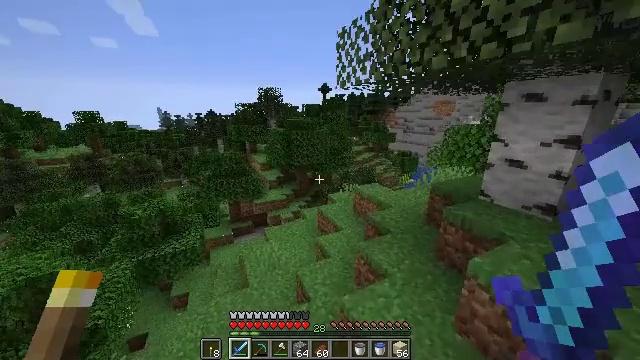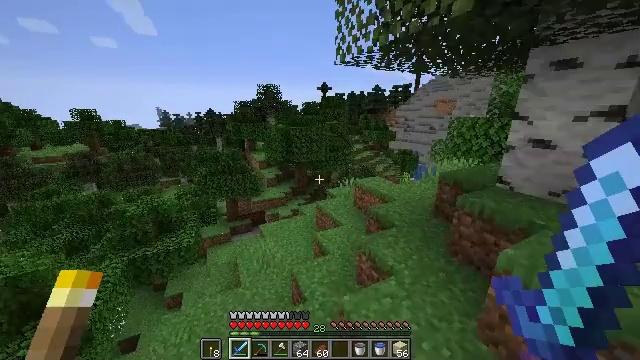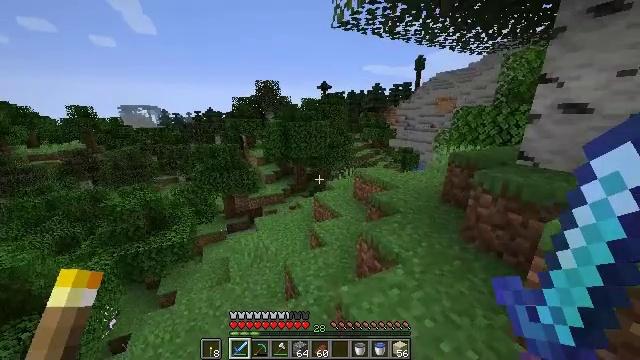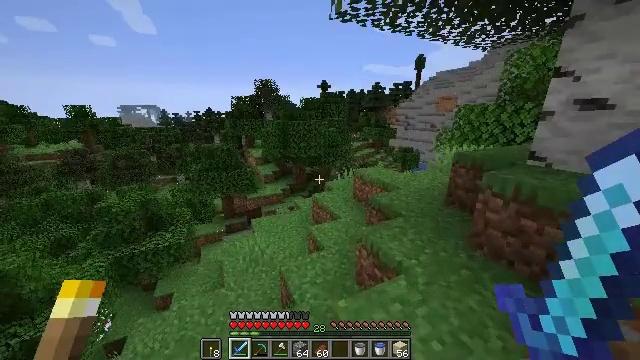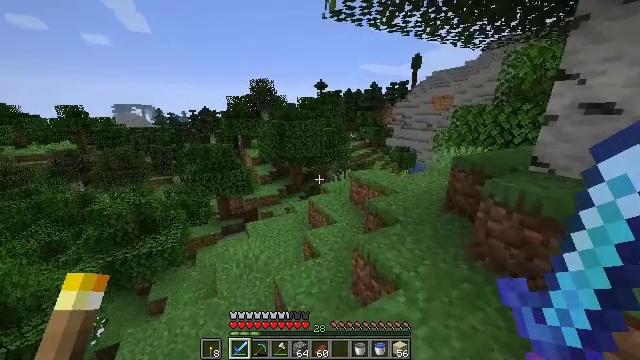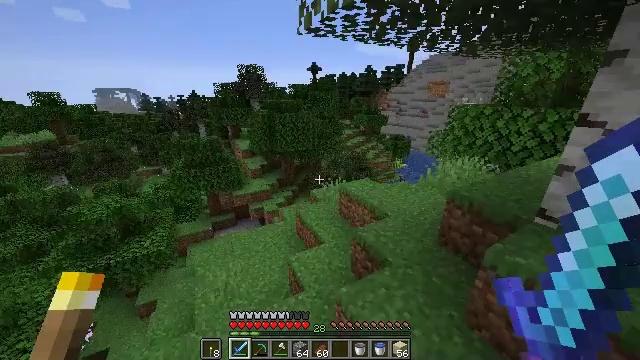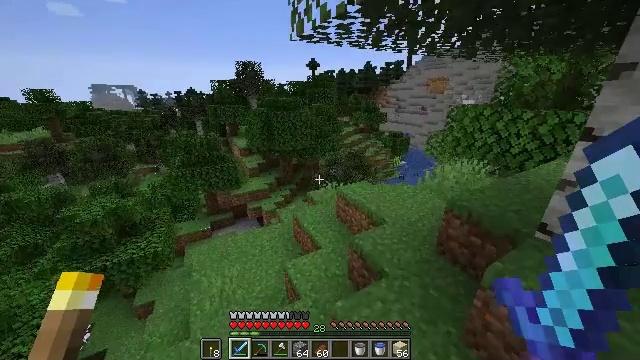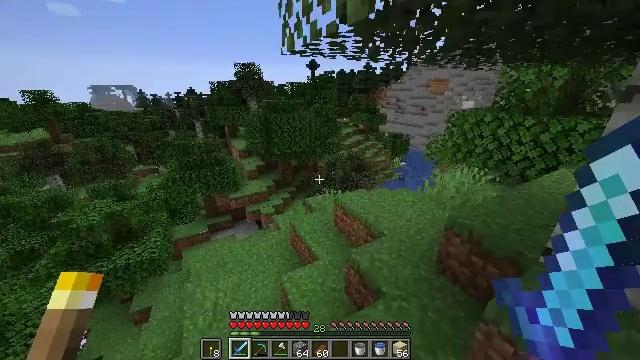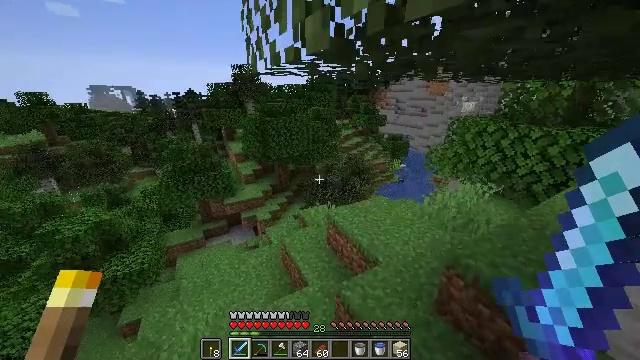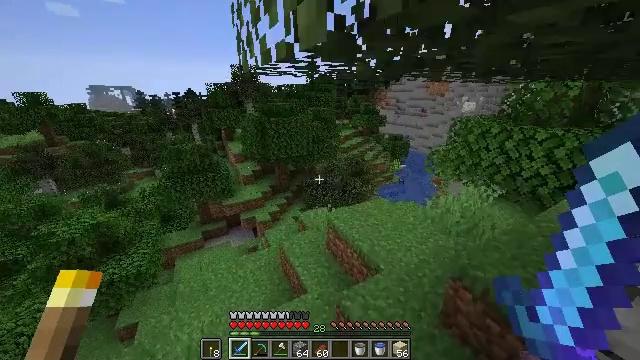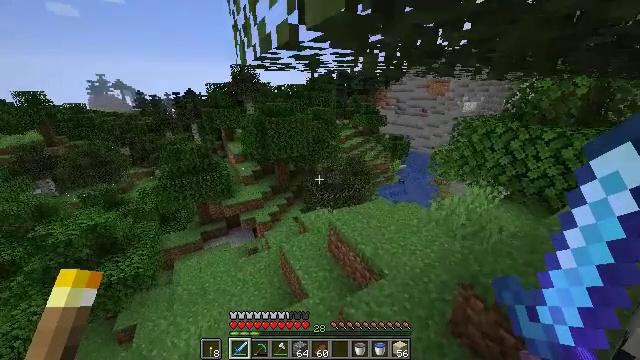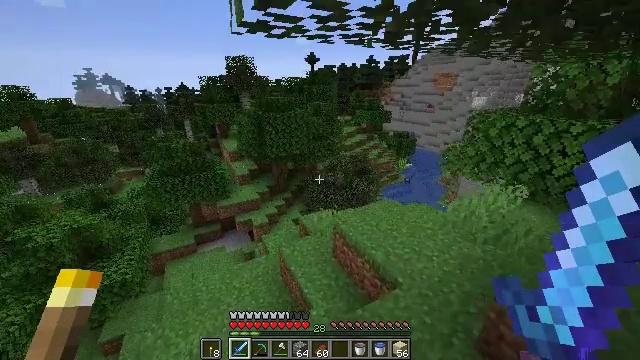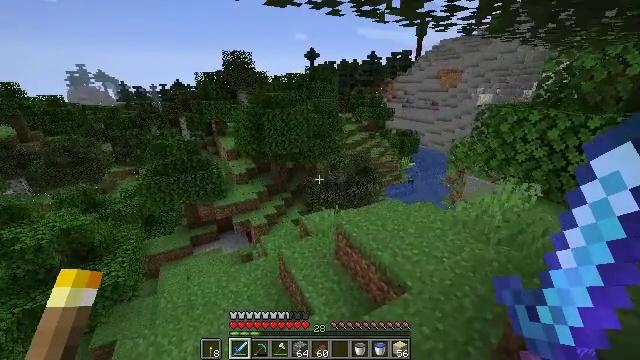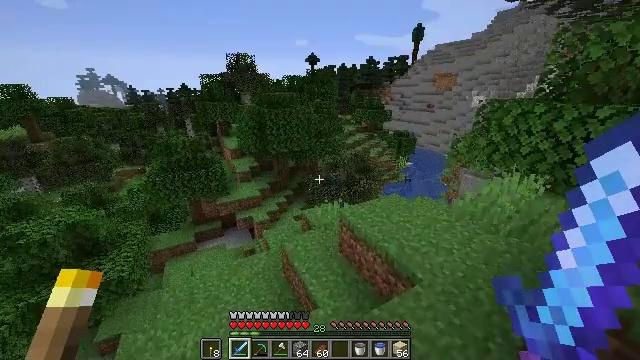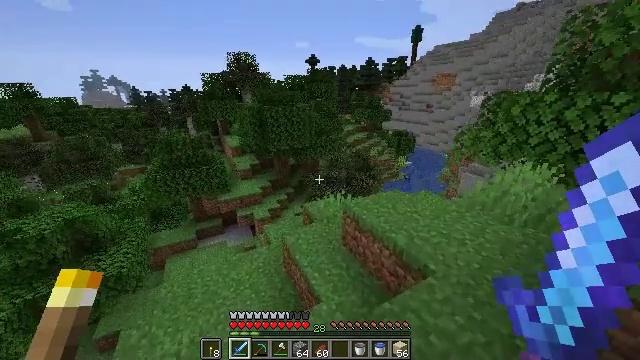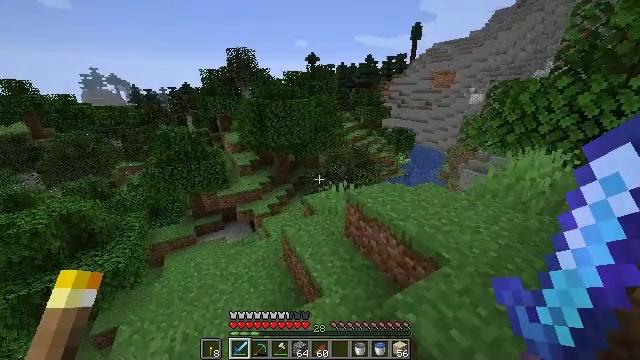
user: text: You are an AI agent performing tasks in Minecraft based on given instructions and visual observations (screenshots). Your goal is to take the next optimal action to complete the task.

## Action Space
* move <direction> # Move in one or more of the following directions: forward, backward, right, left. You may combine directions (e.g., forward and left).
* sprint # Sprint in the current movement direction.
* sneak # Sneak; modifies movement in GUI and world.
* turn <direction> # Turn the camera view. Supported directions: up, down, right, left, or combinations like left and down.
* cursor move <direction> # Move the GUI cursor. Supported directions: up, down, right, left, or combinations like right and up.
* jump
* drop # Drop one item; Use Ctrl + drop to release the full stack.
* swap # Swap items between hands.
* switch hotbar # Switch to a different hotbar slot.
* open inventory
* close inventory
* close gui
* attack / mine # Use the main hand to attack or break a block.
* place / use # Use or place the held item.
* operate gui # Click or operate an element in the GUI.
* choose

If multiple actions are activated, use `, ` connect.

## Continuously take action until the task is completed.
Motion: motion action
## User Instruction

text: Cut down the sugar cane stalks.
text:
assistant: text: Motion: move forward and move right, sprint, jump
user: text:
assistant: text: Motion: move forward and move right, sprint, jump
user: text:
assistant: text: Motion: move forward and move right, sprint, jump
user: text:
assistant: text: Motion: move forward and move right, sprint, jump
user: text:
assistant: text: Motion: move forward and move right, sprint, turn right and down, jump
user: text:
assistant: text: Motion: move forward and move right, sprint, jump
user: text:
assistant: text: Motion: move forward and move right, sprint, jump
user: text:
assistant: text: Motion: move forward and move right, sprint, jump
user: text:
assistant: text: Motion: move forward and move right, sprint, jump
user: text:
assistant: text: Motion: move forward, sprint, jump
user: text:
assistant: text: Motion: move forward, sprint, jump
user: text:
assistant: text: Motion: move forward, sprint, jump
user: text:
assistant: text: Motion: move forward, sprint, jump
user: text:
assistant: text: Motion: move forward, sprint, jump
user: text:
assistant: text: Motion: move forward, sprint, jump
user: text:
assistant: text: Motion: move forward, sprint, jump
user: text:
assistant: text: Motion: move forward, sprint, turn down, jump
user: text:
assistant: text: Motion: move forward, sprint, turn down, jump
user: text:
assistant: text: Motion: move forward, sprint, turn left and down, jump
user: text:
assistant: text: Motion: move forward, sprint, turn left and down, jump
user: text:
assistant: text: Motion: move forward, sprint, turn left and down, jump
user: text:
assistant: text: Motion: move forward, sprint, turn left and down
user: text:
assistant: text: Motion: move forward, sprint, turn left and down
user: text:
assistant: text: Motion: move forward, sprint, turn left and down
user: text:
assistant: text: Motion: move forward, sprint, turn left
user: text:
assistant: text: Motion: move forward, sprint
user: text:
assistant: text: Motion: move forward, sprint
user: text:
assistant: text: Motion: move forward and move right, sprint
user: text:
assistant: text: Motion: move forward and move right, sprint
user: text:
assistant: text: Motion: move forward and move right, sprint